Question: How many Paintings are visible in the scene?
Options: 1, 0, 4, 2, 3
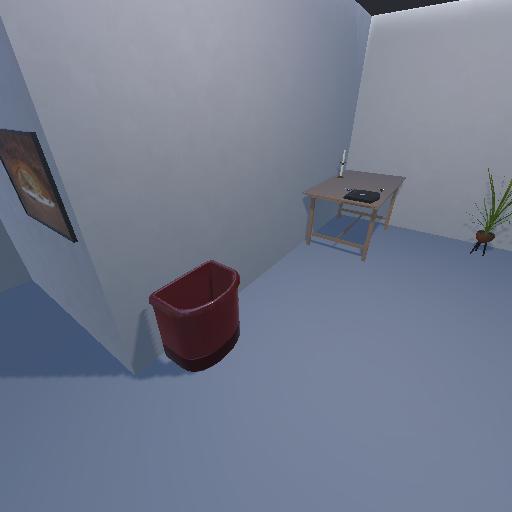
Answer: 1